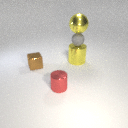
small gray rubber sphere above large yellow metal cylinder